Question: I'm using arch linux with gnome and I try to open text files with vim by using nautilus. I already created a vim.desktop file in my '.local/share/applications' folder .
If I choose Vim in Nautilus, nothing happens. My default terminal doesn't work and I already tried to change my default terminal to terminator, but it didn't work. Maybe there is an other option to change the .desktop file to forcing nautilus to open a new terminator window with vim. I guess I need to change the exec parameter.
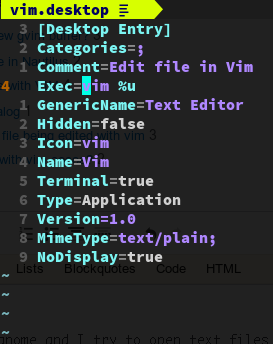
Answer: This should work
'''
[Desktop Entry]
Name=VIM
GenericName=Text Editor
Comment=Edit text
MimeType=text/english;text/plain;text/x-makefile;text/x-c++hdr;text/x-c++src;text/x-chdr;text/x-csrc;text/x-java;text/x-moc;text/x-pascal;text/x-tcl;text/x-tex;application/x-shellscript;text/x-c;text/x-c++;
Exec=vim %f
Type=Application
Terminal=true
Categories=Development;TextEditor;
Keywords=Text;Editor;
'''